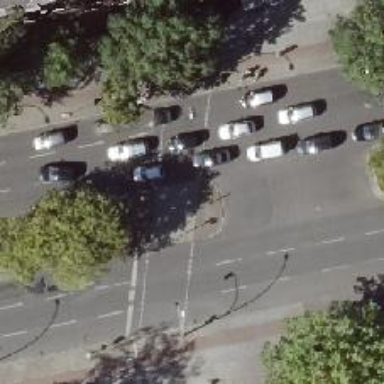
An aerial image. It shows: Road crossing with traffic signals.